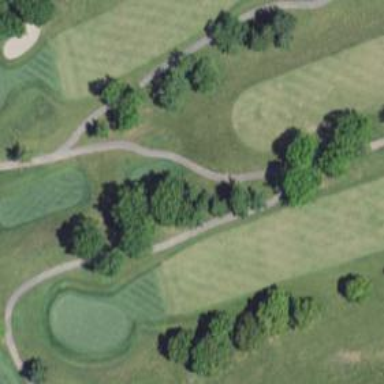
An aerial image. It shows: Service road designated as golf cart path.